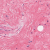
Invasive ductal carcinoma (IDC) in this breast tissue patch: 0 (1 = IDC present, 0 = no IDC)